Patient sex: M
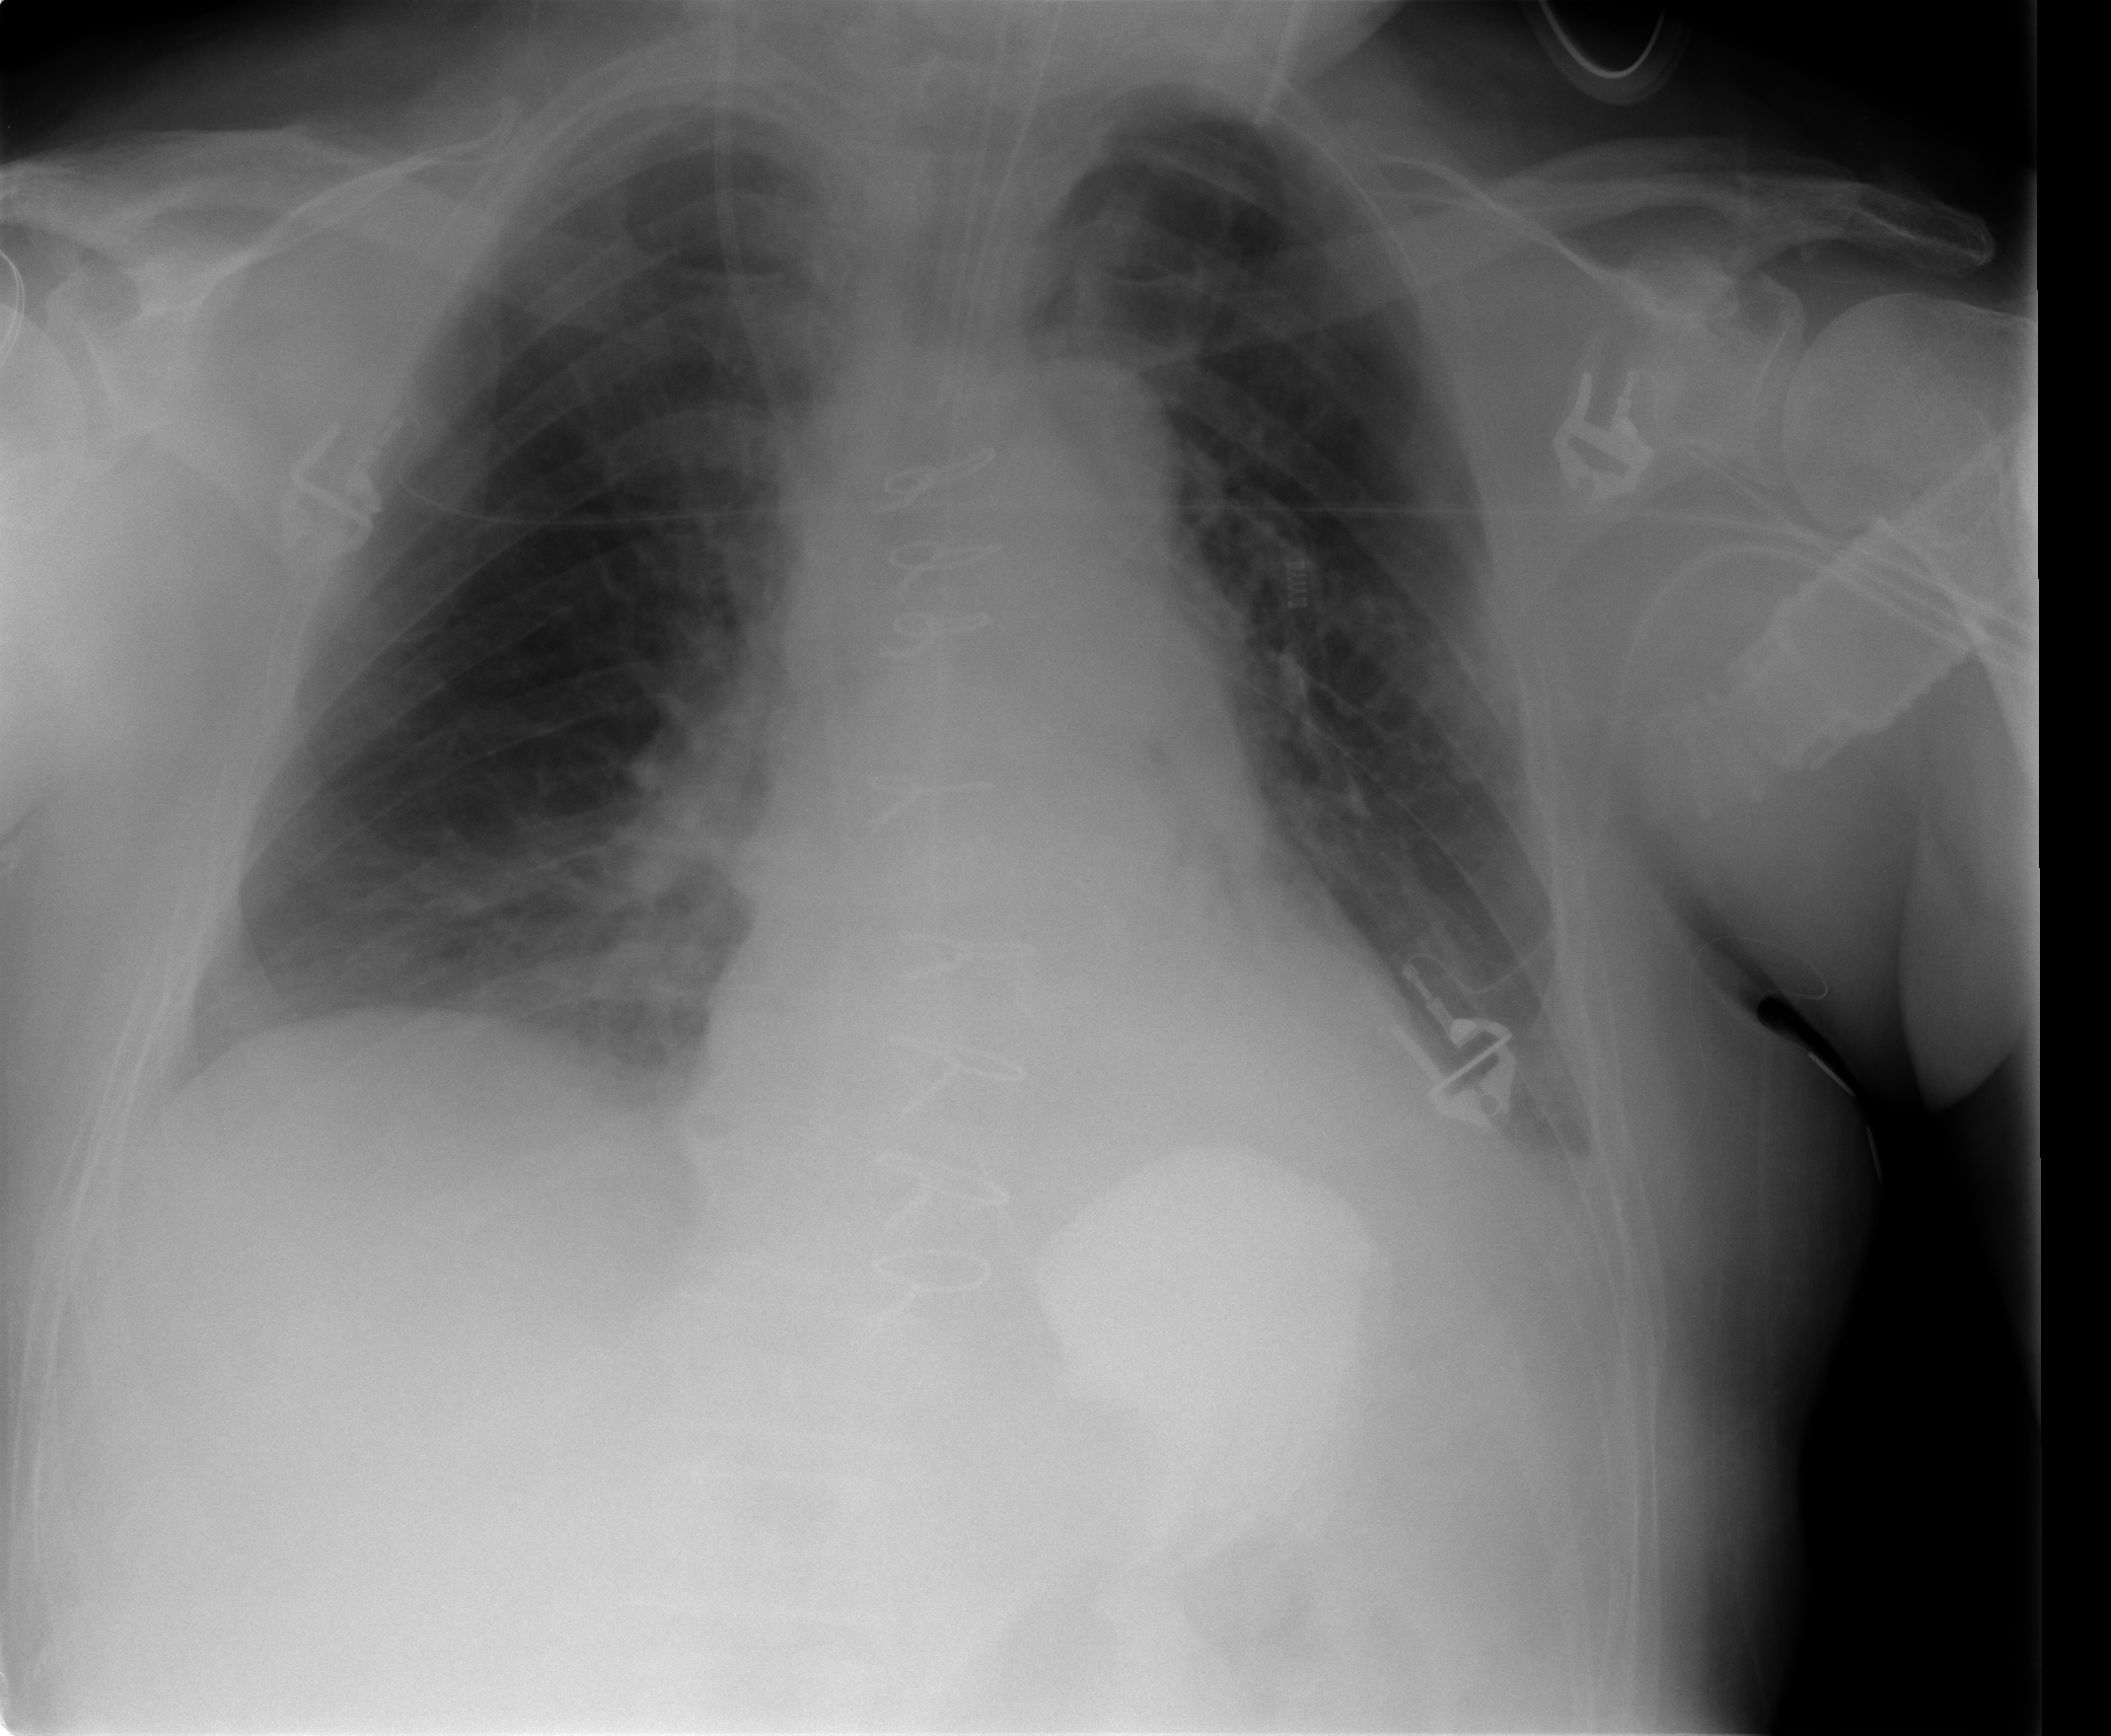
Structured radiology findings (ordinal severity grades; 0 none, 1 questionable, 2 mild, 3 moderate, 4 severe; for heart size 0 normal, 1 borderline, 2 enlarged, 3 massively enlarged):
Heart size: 1
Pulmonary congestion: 0
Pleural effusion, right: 1
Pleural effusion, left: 2
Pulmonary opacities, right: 0
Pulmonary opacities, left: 0
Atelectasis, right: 2
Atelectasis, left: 1